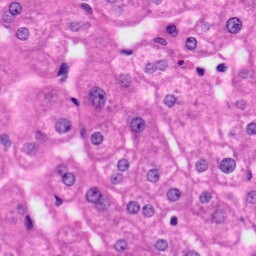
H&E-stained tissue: Liver